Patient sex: F
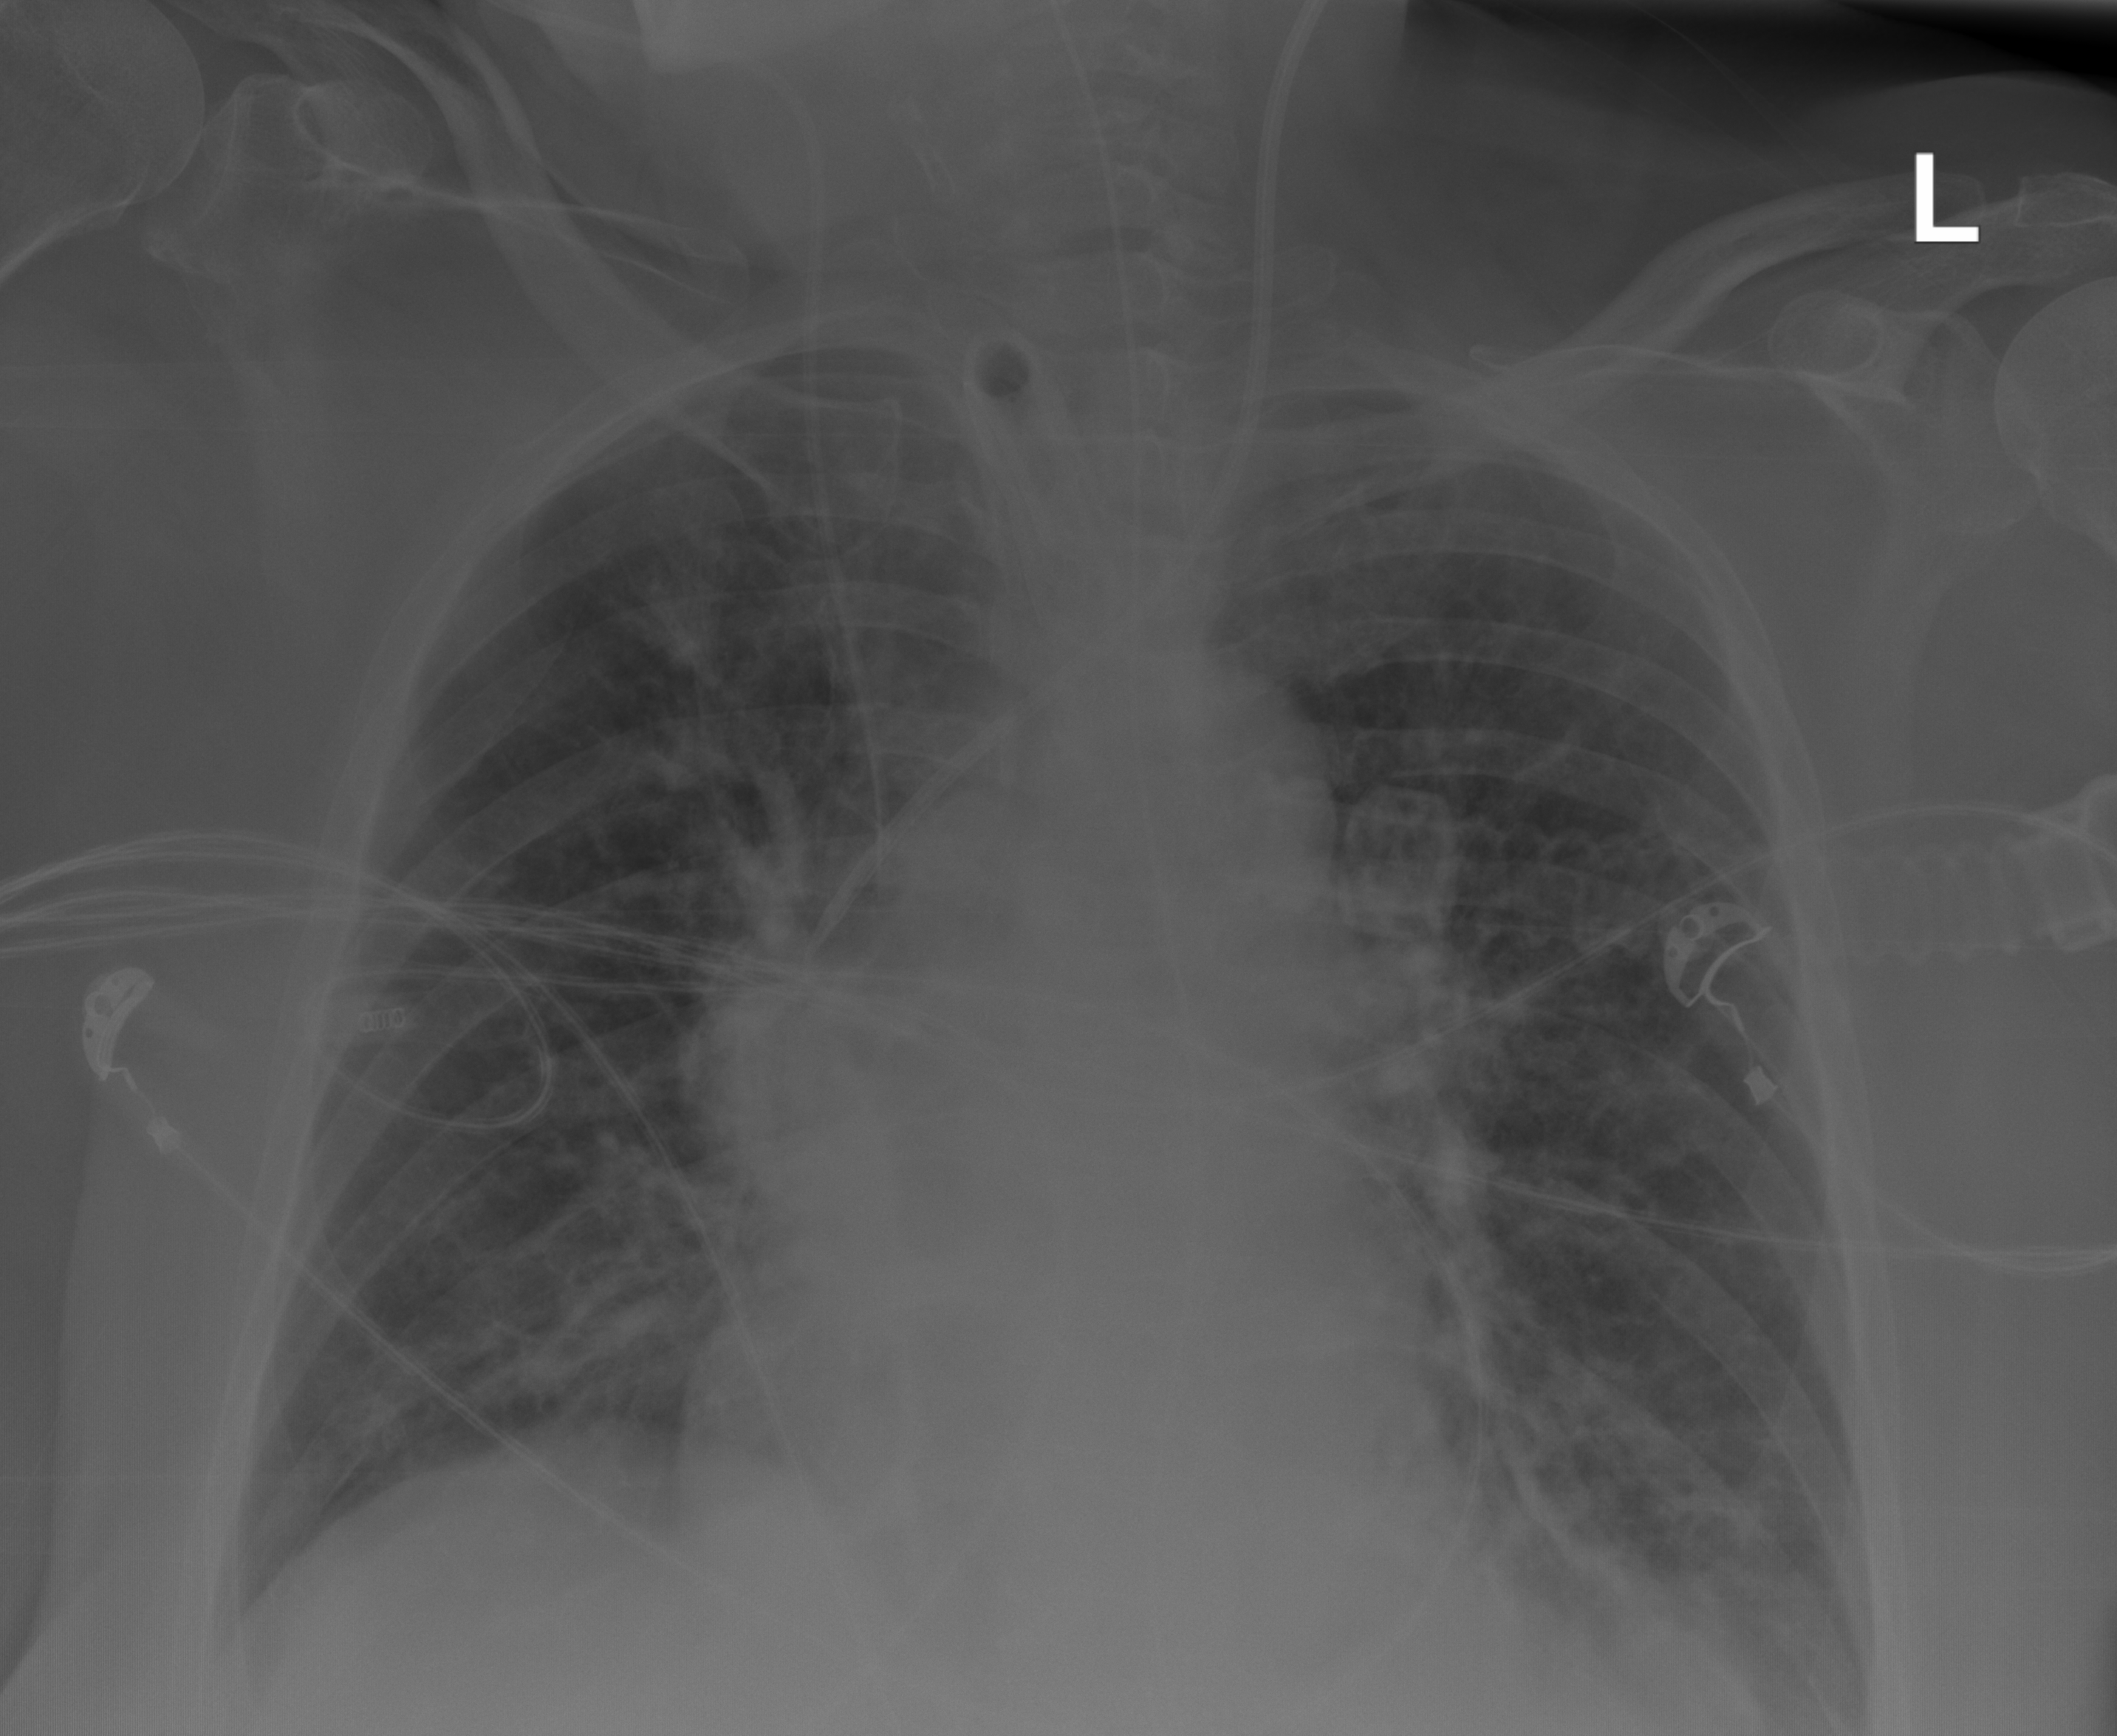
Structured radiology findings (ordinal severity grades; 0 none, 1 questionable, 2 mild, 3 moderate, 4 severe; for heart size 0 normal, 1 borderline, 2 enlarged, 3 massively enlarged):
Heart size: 0
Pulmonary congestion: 2
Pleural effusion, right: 0
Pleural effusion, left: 2
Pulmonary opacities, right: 2
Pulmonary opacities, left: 2
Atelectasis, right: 3
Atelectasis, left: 3